Interaction volume radius: 5 \u00c5
Interaction volume height: 25 \u00c5
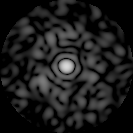
Disorder parameter: 0.8265